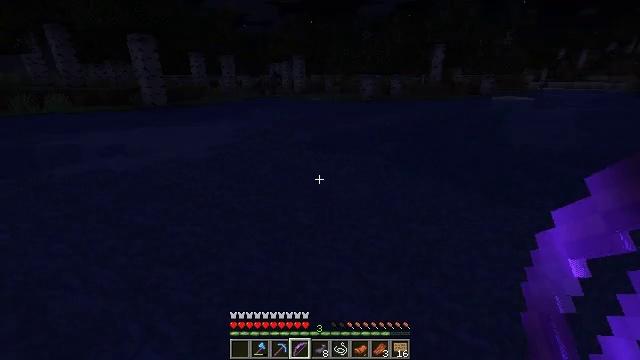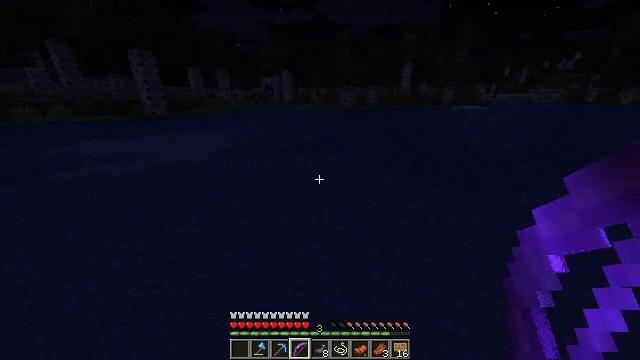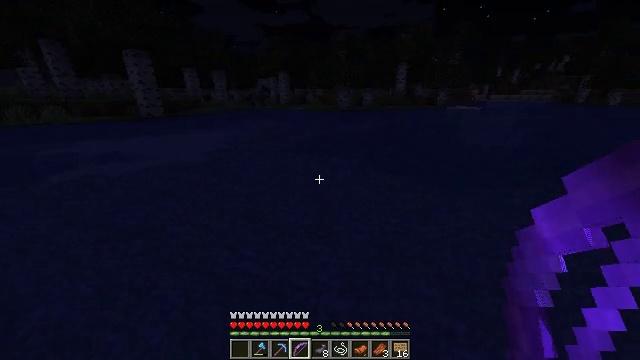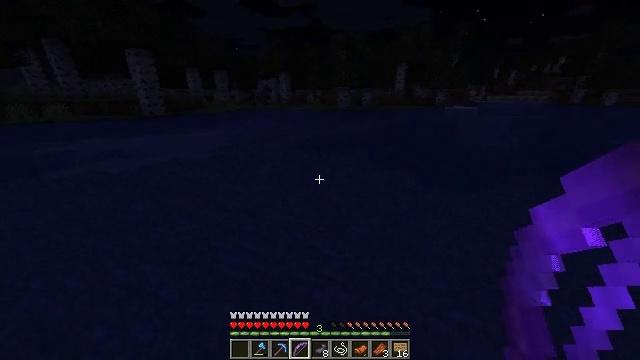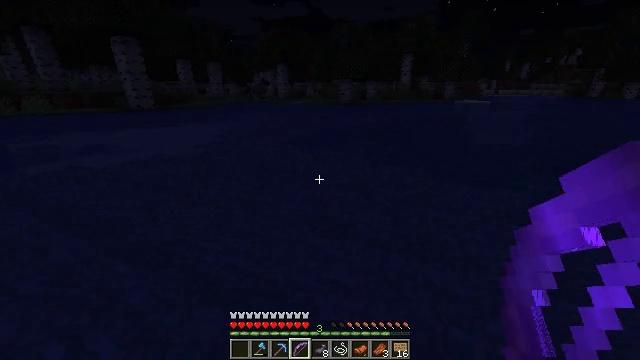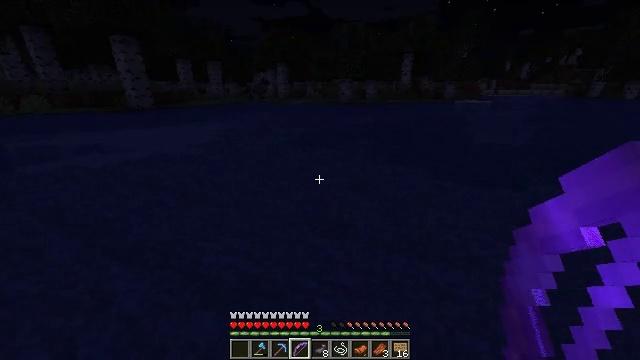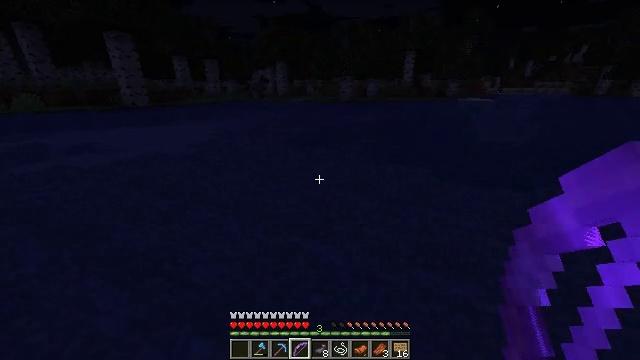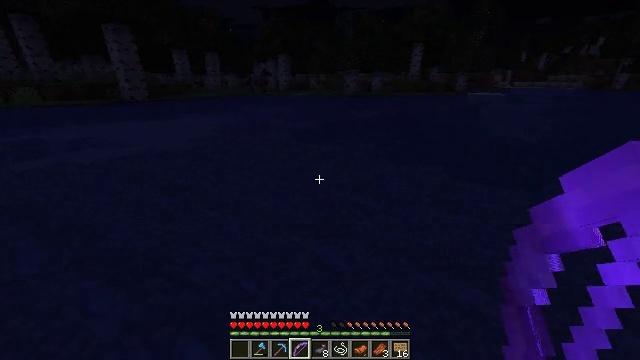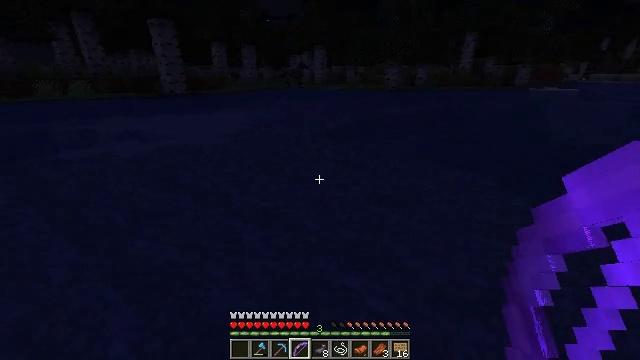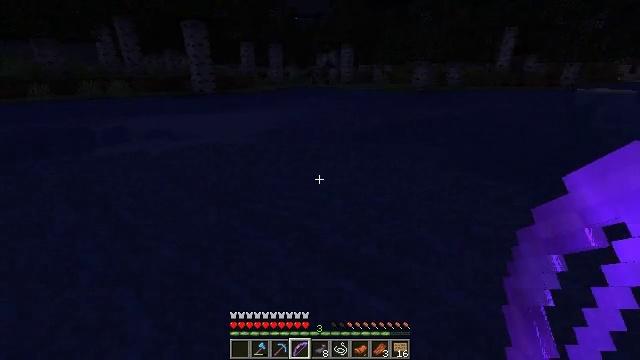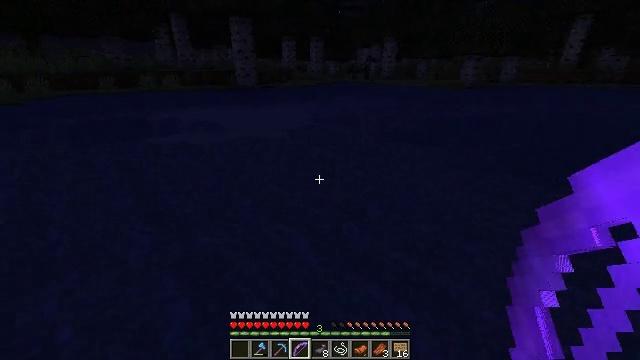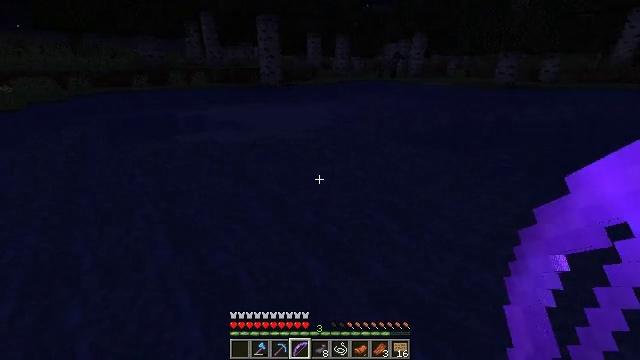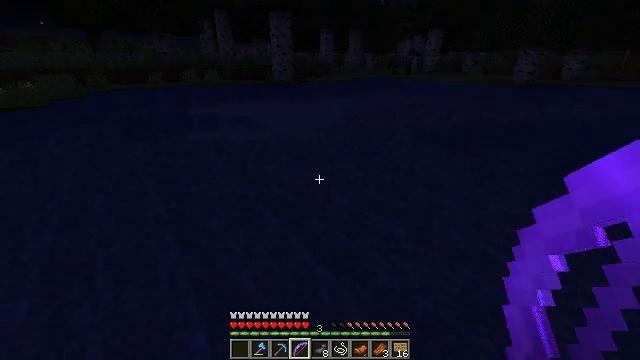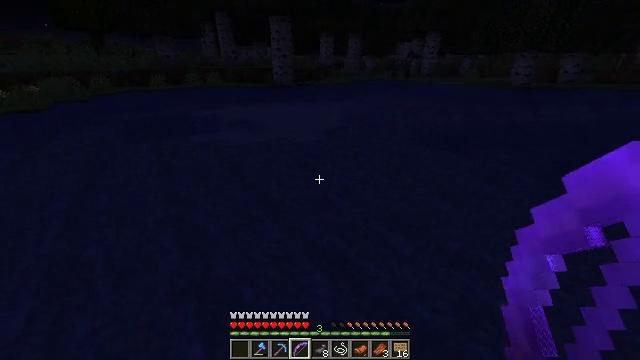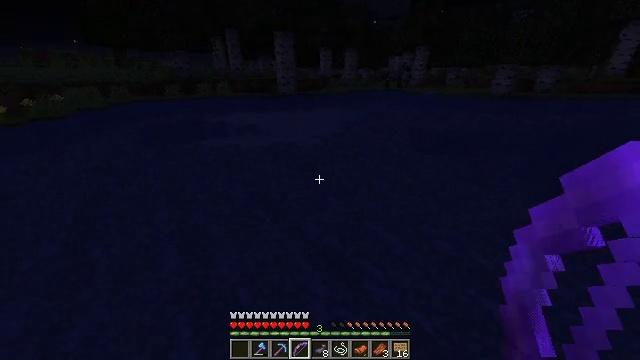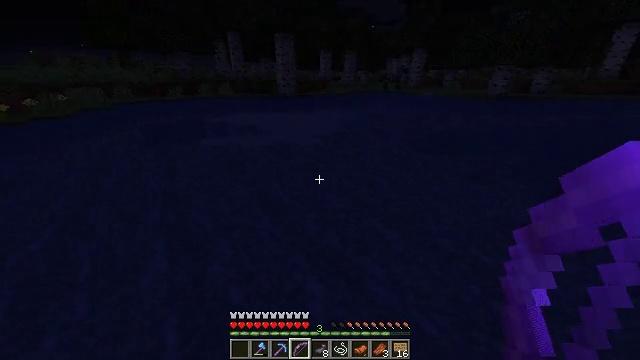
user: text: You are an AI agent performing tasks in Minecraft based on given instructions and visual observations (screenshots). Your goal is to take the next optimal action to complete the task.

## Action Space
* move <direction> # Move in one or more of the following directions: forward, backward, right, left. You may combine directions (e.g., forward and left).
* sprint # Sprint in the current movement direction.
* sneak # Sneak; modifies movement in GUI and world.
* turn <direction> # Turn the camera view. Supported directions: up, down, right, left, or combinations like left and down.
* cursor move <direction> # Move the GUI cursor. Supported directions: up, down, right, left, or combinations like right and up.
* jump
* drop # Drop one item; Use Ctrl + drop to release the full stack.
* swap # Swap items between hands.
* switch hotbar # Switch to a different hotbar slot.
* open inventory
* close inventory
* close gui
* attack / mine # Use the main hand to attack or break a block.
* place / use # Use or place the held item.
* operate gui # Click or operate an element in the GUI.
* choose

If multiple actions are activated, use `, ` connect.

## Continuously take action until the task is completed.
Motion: motion action
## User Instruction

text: Drop a diamond sword.
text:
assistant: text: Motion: move forward and move left, sprint, turn right, jump
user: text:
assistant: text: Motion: move forward and move left, sprint, jump
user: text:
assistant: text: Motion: move forward, sprint, jump
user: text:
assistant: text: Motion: move forward, sprint, jump
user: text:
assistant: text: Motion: move forward, sprint, jump
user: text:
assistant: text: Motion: move forward, sprint, jump
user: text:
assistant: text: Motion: move forward, sprint, jump
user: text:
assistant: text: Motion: move forward, sprint, turn left, jump
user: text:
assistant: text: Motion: move forward, sprint, turn left, jump
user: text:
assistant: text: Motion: move forward, sprint, turn left and down, jump
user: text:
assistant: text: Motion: move forward, sprint, turn left, jump
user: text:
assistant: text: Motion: move forward, sprint, turn left, jump
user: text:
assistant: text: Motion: move forward, sprint, jump
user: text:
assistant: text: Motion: move forward, sprint, jump
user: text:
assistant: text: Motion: move forward, sprint, jump
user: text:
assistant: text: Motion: move forward, sprint, jump
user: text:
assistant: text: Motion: move forward, sprint, jump
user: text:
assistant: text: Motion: move forward, sprint, jump
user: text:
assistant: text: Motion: move forward, sprint, jump
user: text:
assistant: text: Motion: move forward, sprint, jump
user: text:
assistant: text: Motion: move forward, sprint, jump
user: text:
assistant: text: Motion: move forward, sprint, jump
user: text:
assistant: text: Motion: move forward, sprint, turn left, jump
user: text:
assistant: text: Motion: move forward, sprint, turn left, jump
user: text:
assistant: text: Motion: move forward, sprint, turn left, jump
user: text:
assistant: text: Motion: move forward, sprint, jump
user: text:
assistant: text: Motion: move forward, sprint, jump
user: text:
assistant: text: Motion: move forward, sprint, jump
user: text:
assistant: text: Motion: move forward, sprint, jump
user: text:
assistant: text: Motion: move forward, sprint, jump